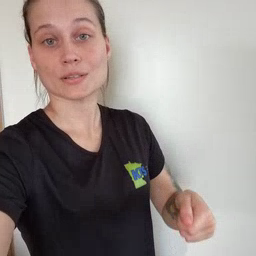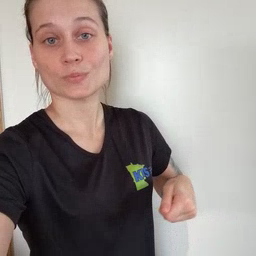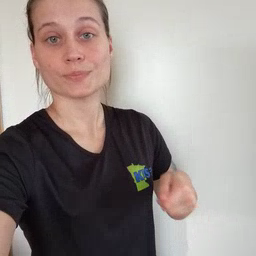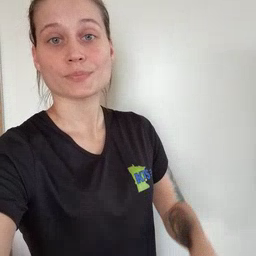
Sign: vacuum